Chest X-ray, PA view. Patient: 74 years old, sex F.
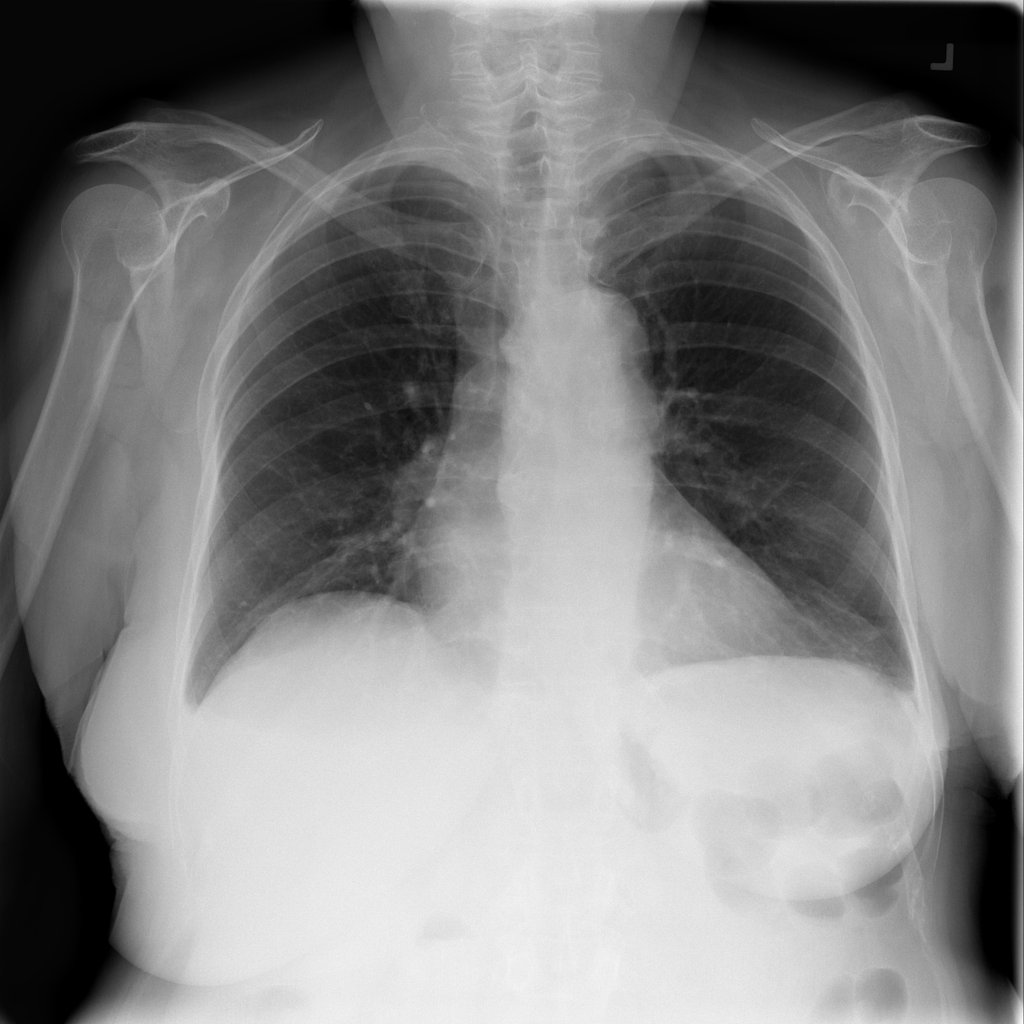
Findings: No Finding